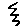
Label: zigzag